Interaction volume radius: 5 \u00c5
Interaction volume height: 10 \u00c5
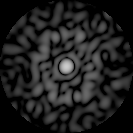
Disorder parameter: 0.8169